Field crop: maize
Growth stage: 2
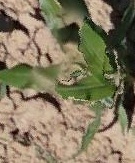
Species: maize